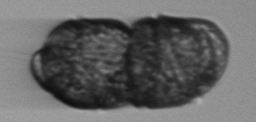
Label: Margalefidinium